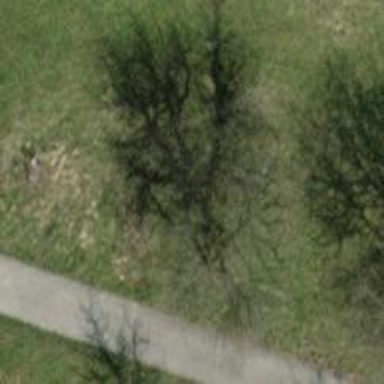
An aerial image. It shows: Urban tree adds touch of nature to the surroundings.